Interaction volume radius: 10 \u00c5
Interaction volume height: 10 \u00c5
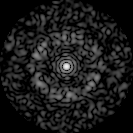
Disorder parameter: 0.8388